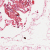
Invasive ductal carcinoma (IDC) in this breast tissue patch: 0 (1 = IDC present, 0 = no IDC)